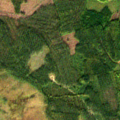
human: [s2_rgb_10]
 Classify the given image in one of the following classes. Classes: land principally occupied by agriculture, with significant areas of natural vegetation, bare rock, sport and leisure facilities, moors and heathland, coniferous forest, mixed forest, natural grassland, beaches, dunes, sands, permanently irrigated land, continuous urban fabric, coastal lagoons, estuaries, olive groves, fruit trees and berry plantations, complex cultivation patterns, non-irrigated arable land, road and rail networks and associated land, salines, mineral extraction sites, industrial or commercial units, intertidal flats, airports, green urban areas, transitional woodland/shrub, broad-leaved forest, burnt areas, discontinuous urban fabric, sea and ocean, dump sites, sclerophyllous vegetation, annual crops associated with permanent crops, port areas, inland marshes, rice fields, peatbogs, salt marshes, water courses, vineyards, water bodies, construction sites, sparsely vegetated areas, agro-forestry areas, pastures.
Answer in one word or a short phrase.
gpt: coniferous forest, mixed forest, transitional woodland/shrub, peatbogs